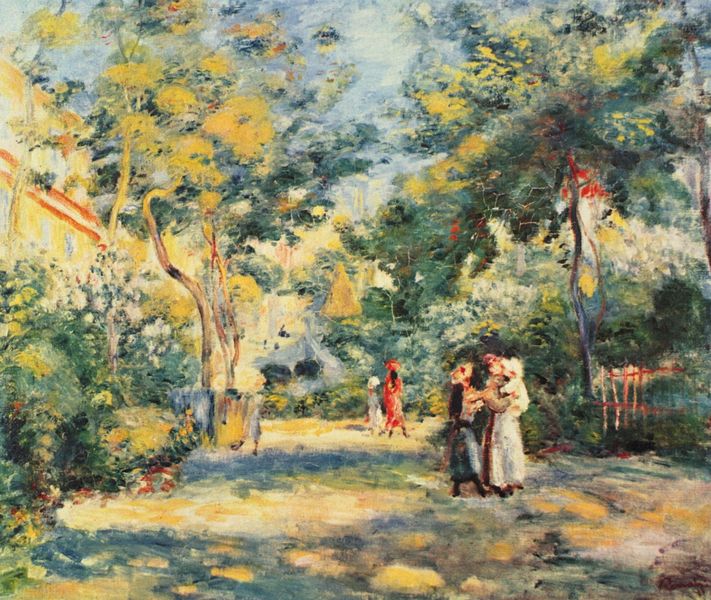
Titel: Figuren in einem Garten
Künstler: Pierre Auguste Renoir
Standort: Oxford
Institution: Ashmolean Museum of Art
Schlagwörter: baum, blau, blätter, dunkel, gemälde, gruppe, himmel, laub, schatten, weiß, wolken, baumstämme, bäume, frauen, gelb, grün, impressionismus, landschaft, menschen, mädchen, äste, blumen, braun, bunt, damen, fenster, frankreich, frau, hell, holz, hut, hüte, kleid, kleider, licht, renoir, schwarz, straße, blüten, gras, haus, park, rasen, rot, weg, wiese, zaun, expressionismus, gespräch, malerei, architektur, öl, ast, baumstamm, häuser, natur, stamm, strauch, zweige, büsche, gebüsch, gitter, sonne, sträucher, boden, kind, mutter, paar, blatt, pflanzen, schön, wald, genre, kinder, früchte, garten, hellblau, farbig, sommer, fassade, schuhe, nachmittag, farben, mauer, allee, farbe, spazieren, holzzaun, promenade, romantik, stämme, duktus, freizeit, impressionistisch, monet, manet, frühling, lichtreflexe, impression, gerüst, helligkeit, durchblick, hauswand, palast, spaziergang, kreuzung, lichtung, wolkig, heiter, pinsel, pracht, sonnig, flanieren, sonntag, flecken, gesims, sonnenflecken, begegnung, sonnenschein, fröhlich, kin, spaziergänger, pastel, helle, blumig, stadtpalast, beschwingt, negerin, immpression, spatzieren, kopfträger, spazierne, mlerei, fenstter, fröhling, impressioniismus, imprdessionismus